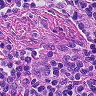
Metastatic tissue present: no